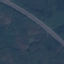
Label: Highway